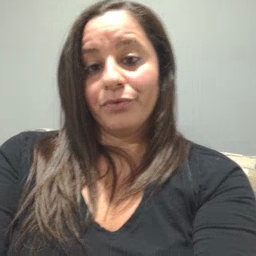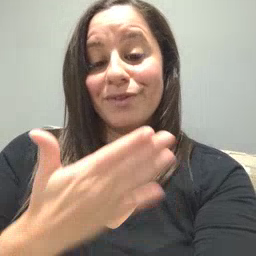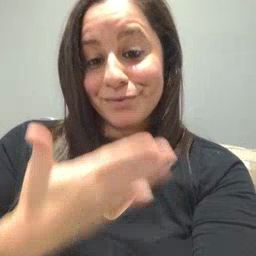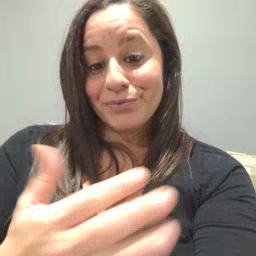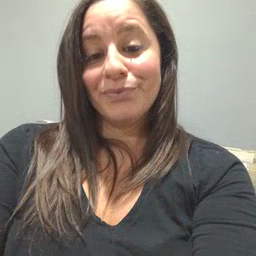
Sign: thankyou